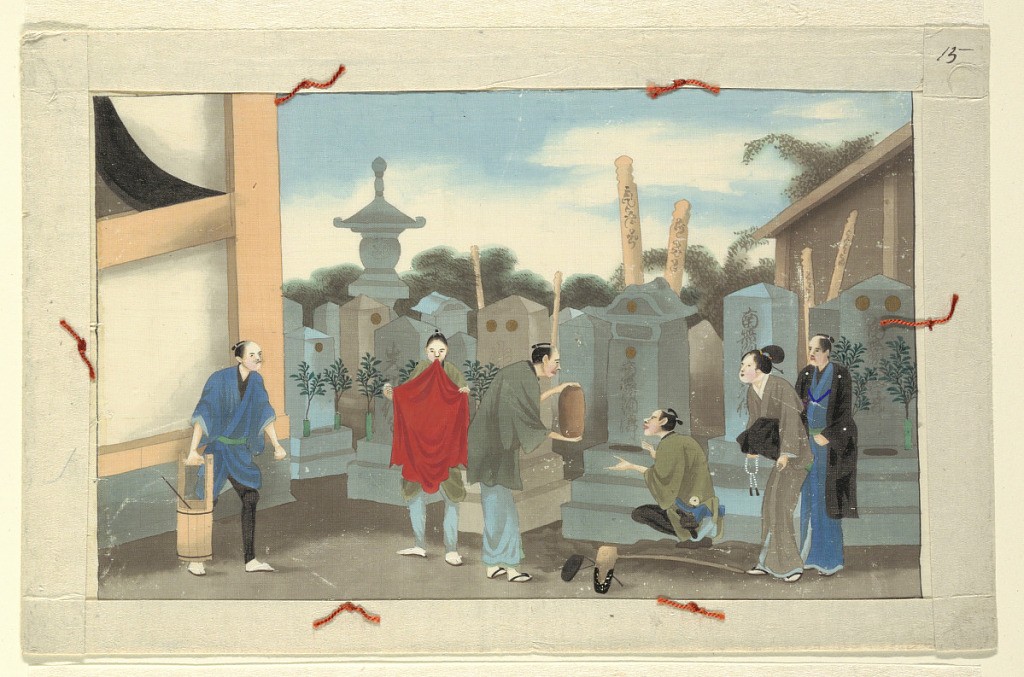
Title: One of Sixteen Scenes of the Death and Burial of a Man
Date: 19th century
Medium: Japan watercolor on silk or paper
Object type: Drawing
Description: From a series of sixteen scenes of the death and burial of a man in Japan.